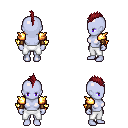
a pixel art fantasy rpg character, female body template, dark elf, purple skin, gold arm armor, white pants, brunette mohawk hairstyle, leather bracers, four views (front, back, left, right), 2x2 character sprite sheet, small pixel art, hard edges, no anti-aliasing